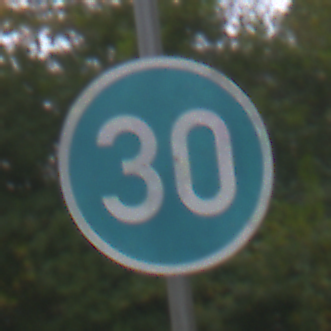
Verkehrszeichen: VorgeschriebeneMindestgeschwindigkeit
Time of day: Midday
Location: Outdoor (Nature)
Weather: Overcast
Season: Autumn
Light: Natural